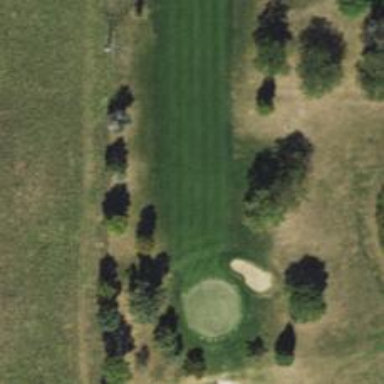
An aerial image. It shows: View of golf hole.